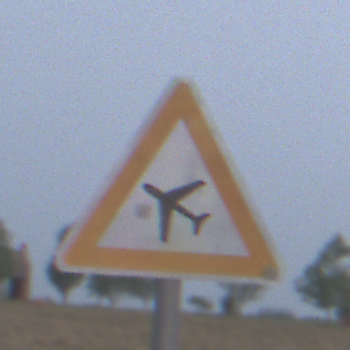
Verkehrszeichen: FlugbetriebRechts
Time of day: SunriseSunset
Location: Outdoor (Nature)
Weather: Overcast
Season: NotSpecified
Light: Natural